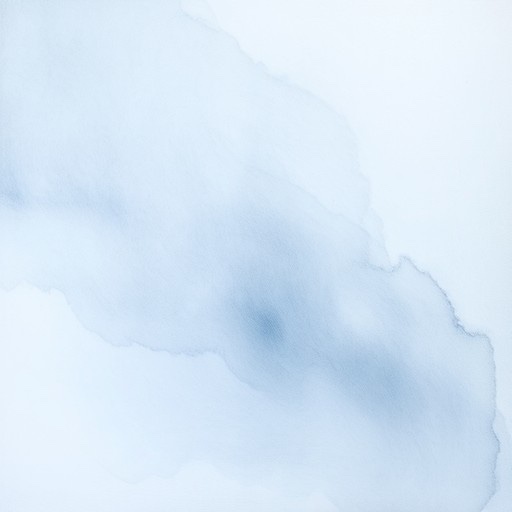
Category: Sympathy